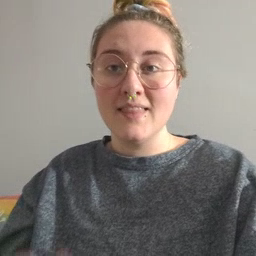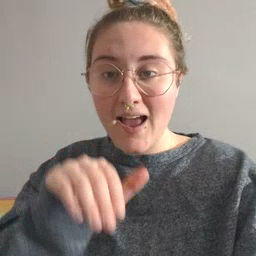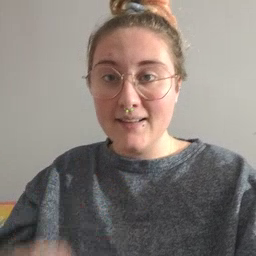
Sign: night